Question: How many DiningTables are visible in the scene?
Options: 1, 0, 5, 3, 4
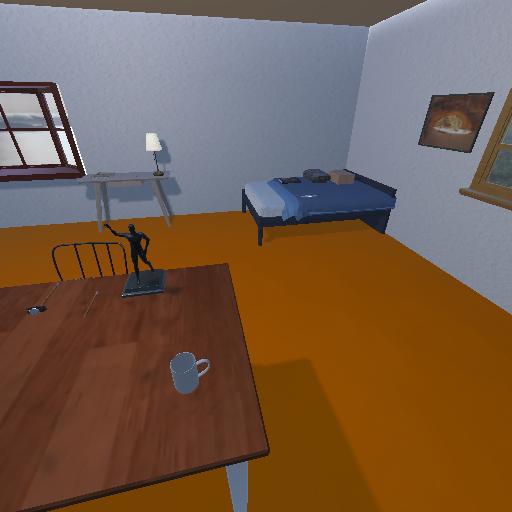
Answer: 1